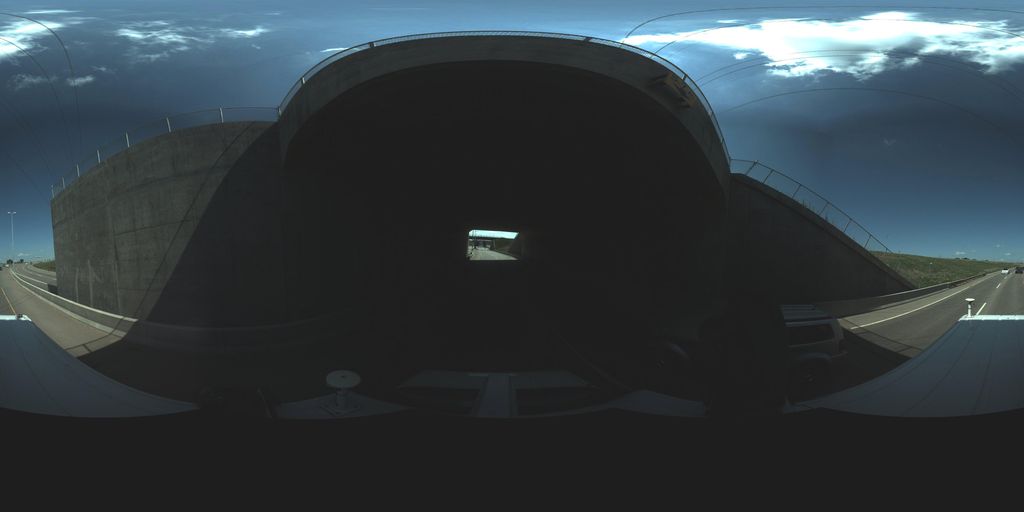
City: saskatoon